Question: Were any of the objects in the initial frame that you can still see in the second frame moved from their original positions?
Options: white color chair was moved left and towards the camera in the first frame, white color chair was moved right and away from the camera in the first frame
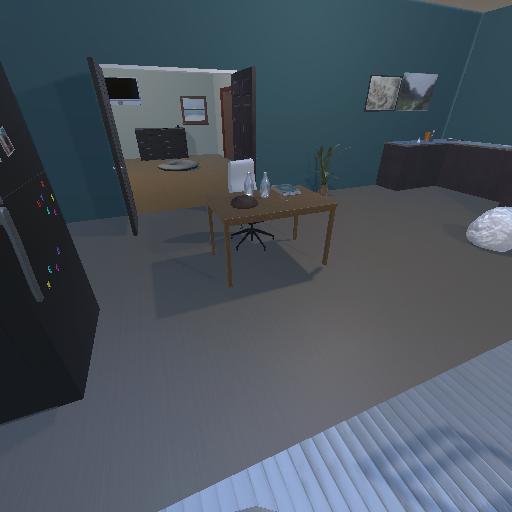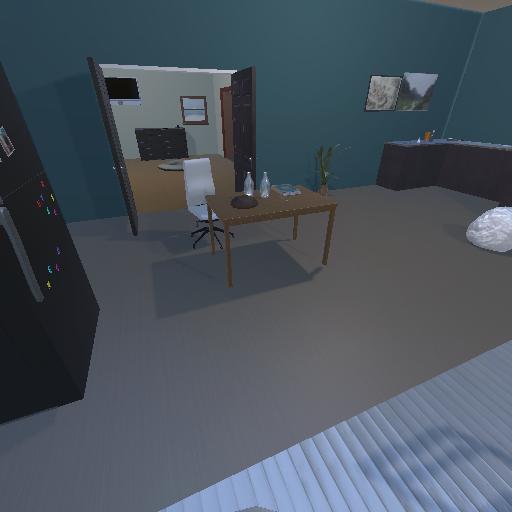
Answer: white color chair was moved left and towards the camera in the first frame